Question: Hi need to create a table view with only one cell selectable like this img.

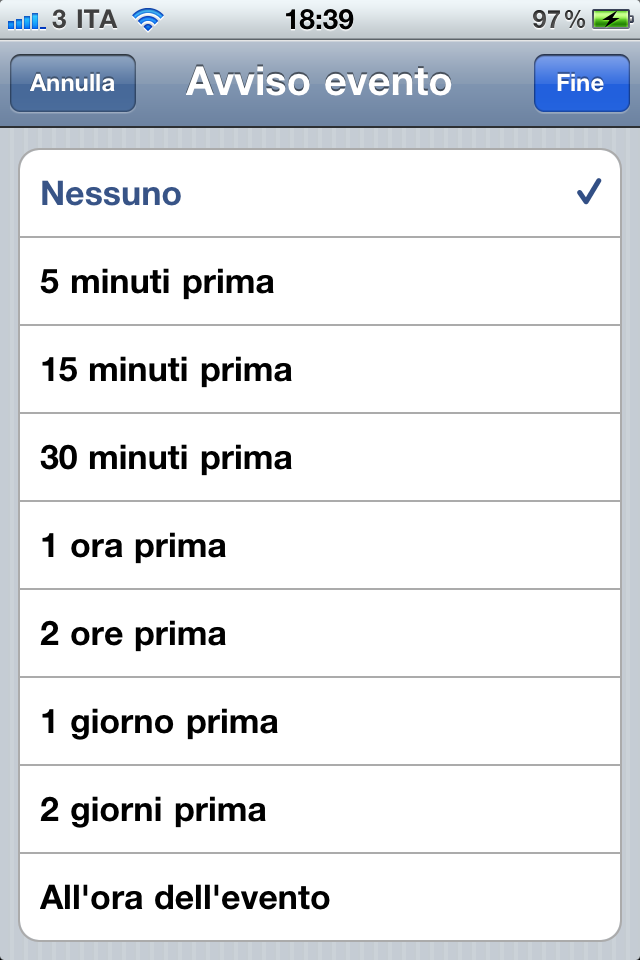
Answer: '''
- (UITableViewCell *)tableView:(UITableView *)tv cellForRowAtIndexPath:(NSIndexPath *)indexPath {
UITableViewCell *cell = [tv dequeueReusableCellWithIdentifier:@"CellWithSwitch"];
if (cell == nil) {
cell = [[[UITableViewCell alloc] initWithStyle:UITableViewCellStyleDefault reuseIdentifier:@"CellWithSwitch"] autorelease];
cell.selectionStyle = UITableViewCellSelectionStyleNone;
cell.textLabel.font = [UIFont systemFontOfSize:14];
if(indexPath.row == 0)
cell.accessoryType = UITableViewCellAccessoryCheckmark;
}
cell.textLabel.text = @"Sound Effects";
return cell;
'''
}
'''
- (void)tableView:(UITableView *)tableView didSelectRowAtIndexPath:(NSIndexPath *)path {
UITableViewCell *cell = [tableView cellForRowAtIndexPath:path];
if(path.row == 0)
{
if (cell.accessoryType == UITableViewCellAccessoryCheckmark) {
cell.accessoryType = UITableViewCellAccessoryNone;
} else {
cell.accessoryType = UITableViewCellAccessoryCheckmark;
}
}
}
'''